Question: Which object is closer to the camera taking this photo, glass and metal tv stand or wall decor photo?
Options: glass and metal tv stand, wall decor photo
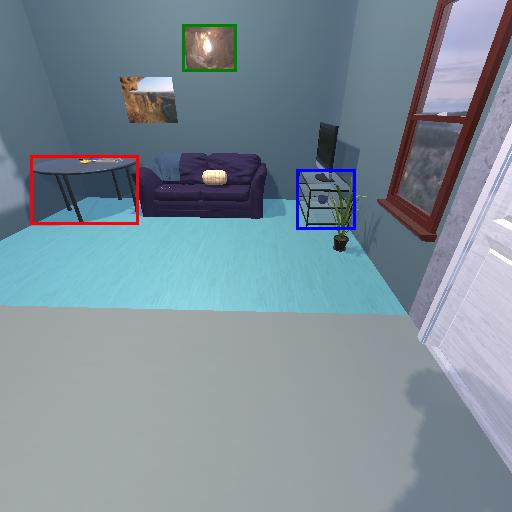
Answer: glass and metal tv stand